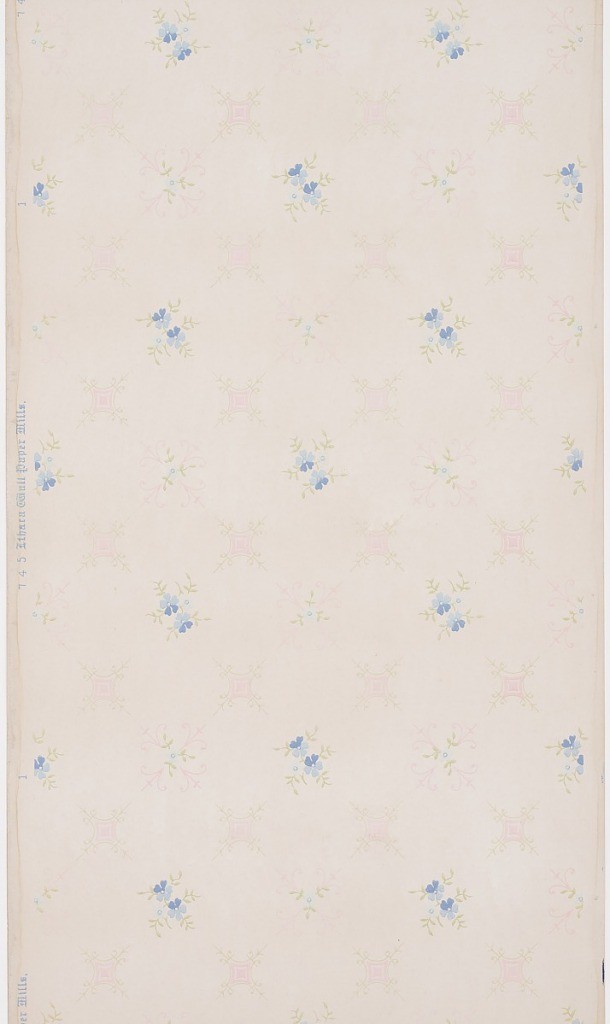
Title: Ceiling paper
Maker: Ithaca Wall-Paper Mills, Ithaca Wall-Paper Mills, inc. 1900-1907
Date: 1905–1915
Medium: Machine-printed paper
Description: On light gray ground, trellis like pattern with two alternating motifs: blue floral clusters and cross-like in pink.